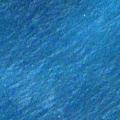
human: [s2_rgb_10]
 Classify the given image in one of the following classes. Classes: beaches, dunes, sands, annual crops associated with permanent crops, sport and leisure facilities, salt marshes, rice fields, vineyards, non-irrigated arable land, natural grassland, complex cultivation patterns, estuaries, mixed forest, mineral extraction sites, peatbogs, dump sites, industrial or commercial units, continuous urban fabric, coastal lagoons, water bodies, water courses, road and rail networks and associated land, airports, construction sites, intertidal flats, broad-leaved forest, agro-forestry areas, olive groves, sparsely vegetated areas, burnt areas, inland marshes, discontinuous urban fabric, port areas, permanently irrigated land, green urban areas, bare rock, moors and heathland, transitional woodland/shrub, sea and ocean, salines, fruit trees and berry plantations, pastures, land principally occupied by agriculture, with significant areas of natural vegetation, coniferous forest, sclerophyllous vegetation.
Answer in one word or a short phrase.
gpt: sea and ocean